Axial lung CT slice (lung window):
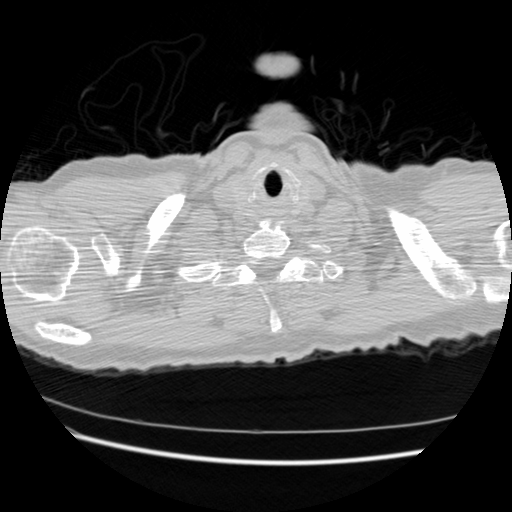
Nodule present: no